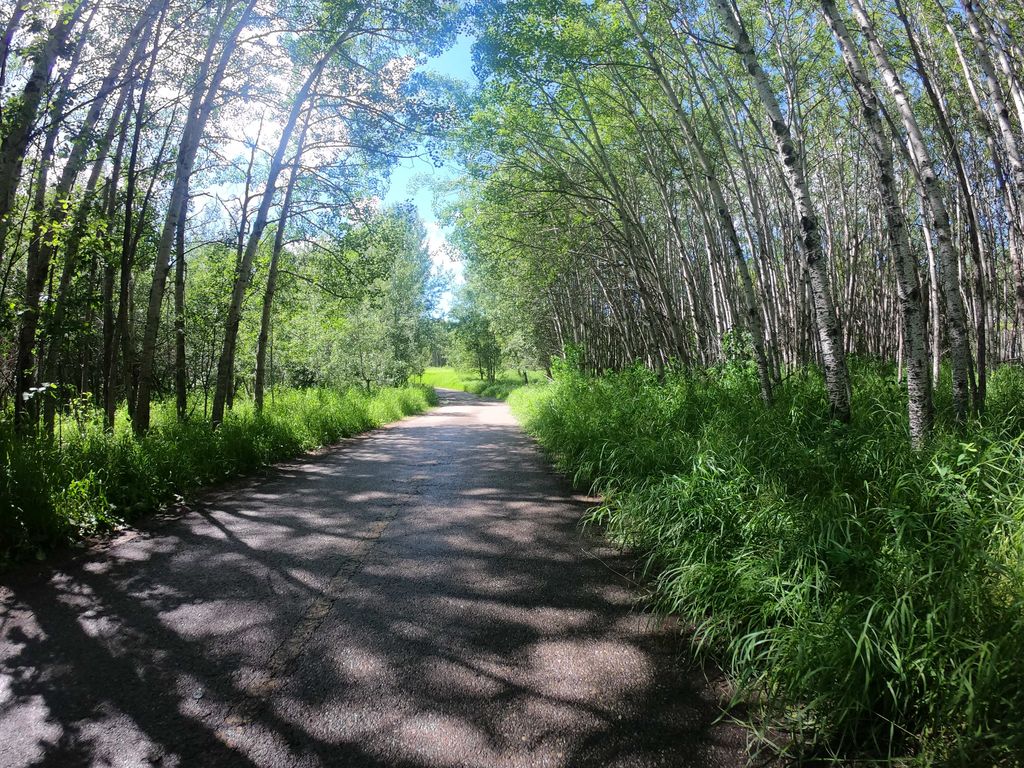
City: calgary